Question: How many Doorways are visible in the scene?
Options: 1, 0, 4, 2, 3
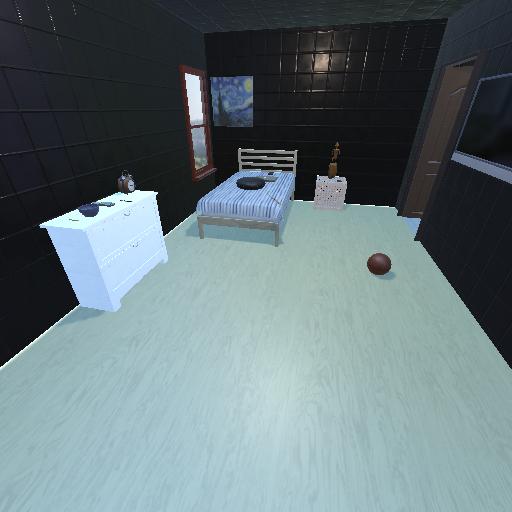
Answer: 1